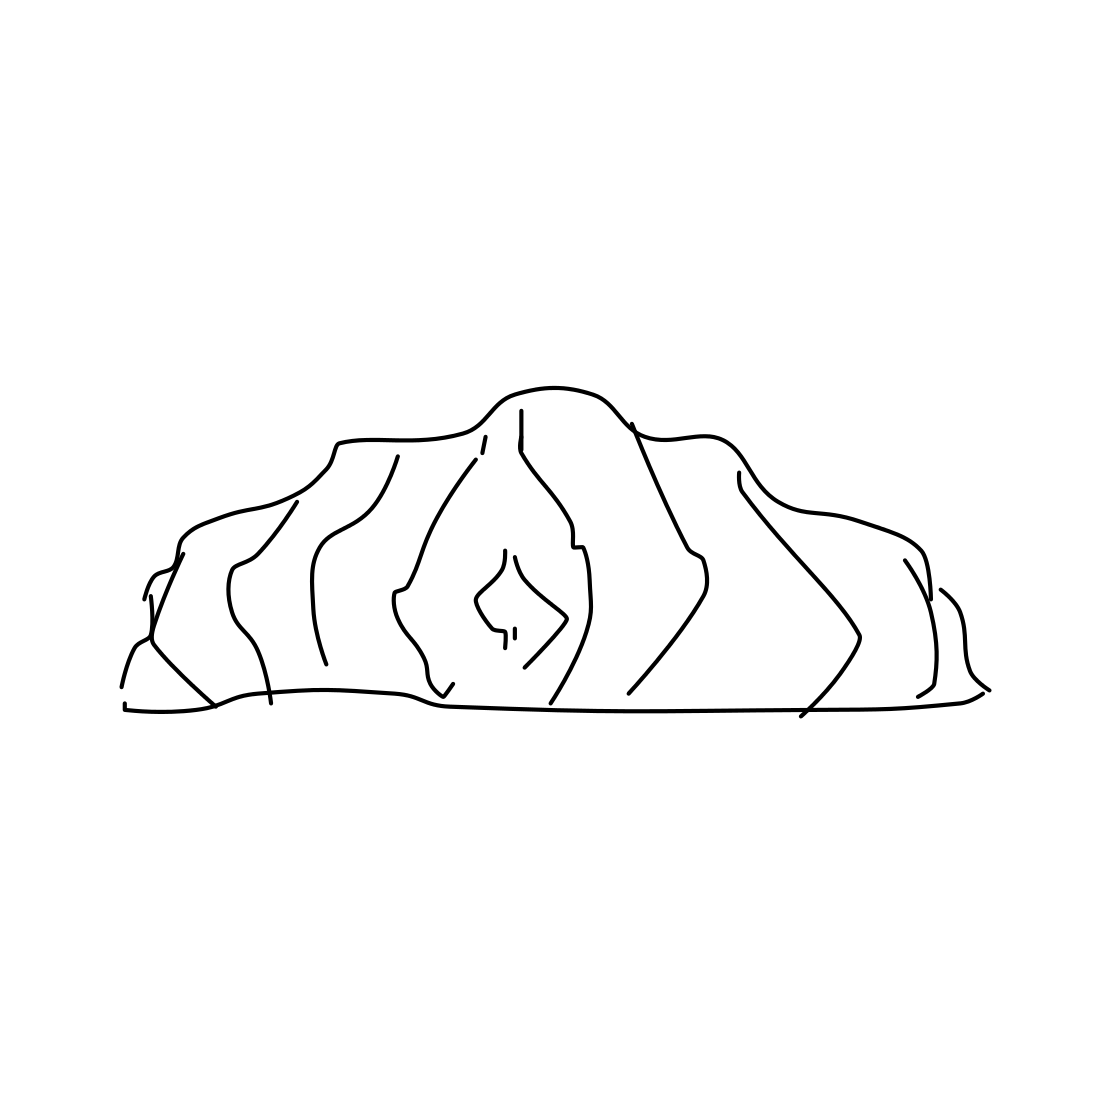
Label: diamond